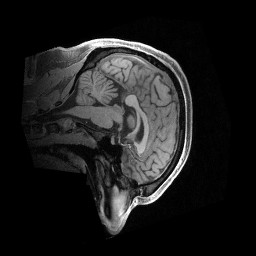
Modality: T1w
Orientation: sagittal
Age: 31
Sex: male
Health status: ill
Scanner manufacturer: siemens
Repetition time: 2.4 s
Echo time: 0.00231 s